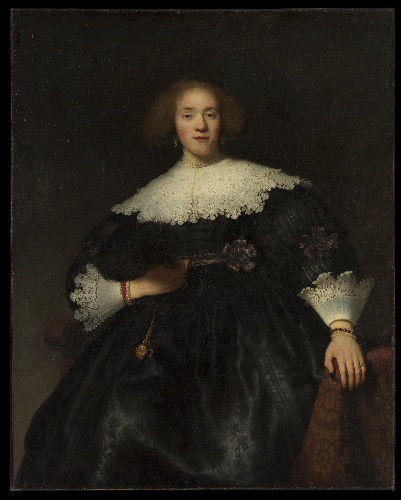
Title: Portrait of a Young Woman with a Fan
Artist: Rembrandt (Rembrandt van Rijn)
Artist bio: Dutch, Leiden 1606–1669 Amsterdam
Date: 1633
Object type: Painting
Classification: Paintings
Medium: Oil on canvas
Dimensions: 49 1/2 x 39 3/4 in. (125.7 x 101 cm)
Department: European Paintings
Credit line: Gift of Helen Swift Neilson, 1943
Accession year: 1943
Repository: Metropolitan Museum of Art, New York, NY
Tags: Portraits|Women